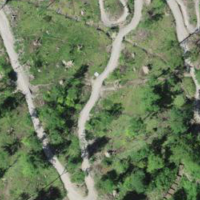
EUNIS habitat code: 41
Species observed at this site:
Allium ursinum
Petasites albus
Fagus sylvatica
Aruncus dioicus
Clytus arietis